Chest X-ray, PA view. Patient: 63 years old, sex M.
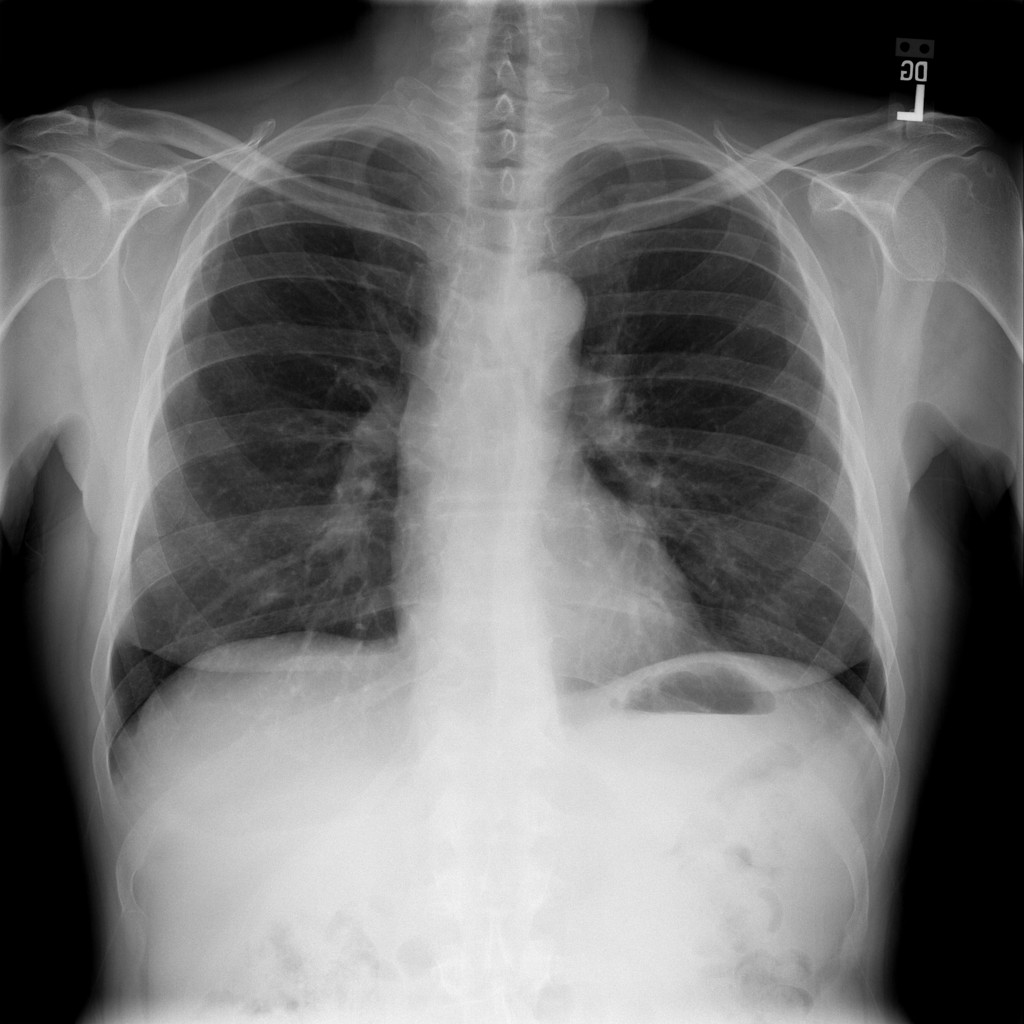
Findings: No Finding